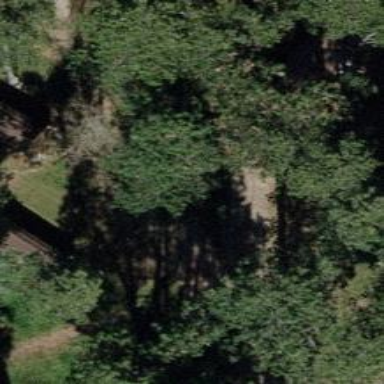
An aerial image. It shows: Mixed leaf type tree in natural setting.